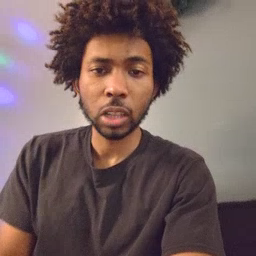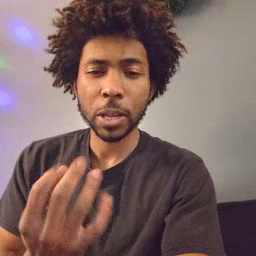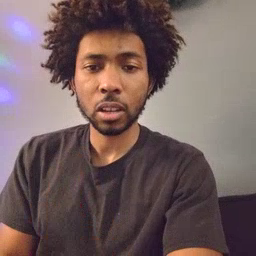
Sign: many